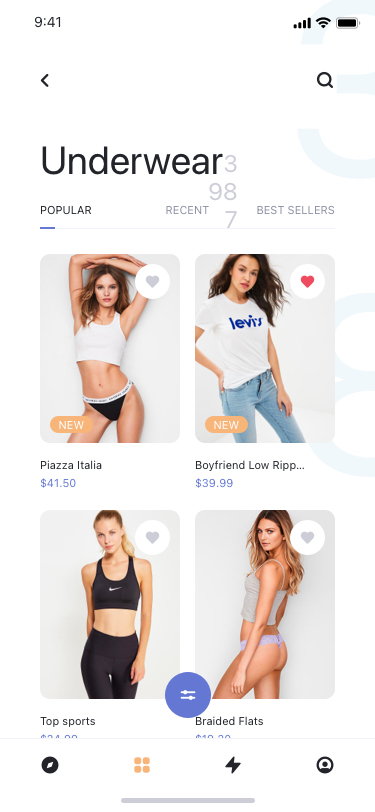
Text in this UI design:
Braided Flats
$19.20
Top sports
$24.99
Boyfriend Low Ripp…
$39.99
Piazza Italia
$41.50
POPULAR
BEST SELLERS
RECENT
Underwear
3 987